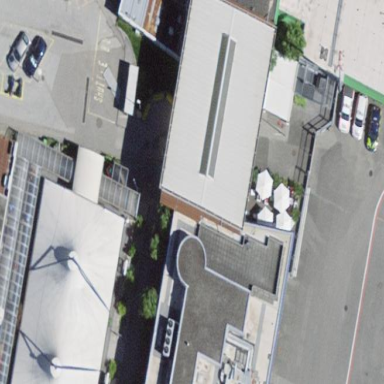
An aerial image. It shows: View of roof of building.